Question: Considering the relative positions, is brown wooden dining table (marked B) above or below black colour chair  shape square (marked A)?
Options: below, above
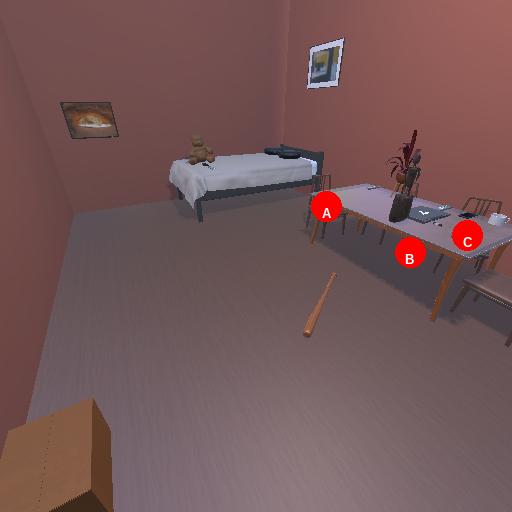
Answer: below